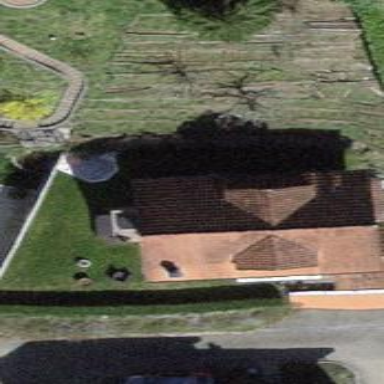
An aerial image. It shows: Building with tile roof.